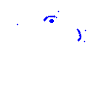
Particle: proton